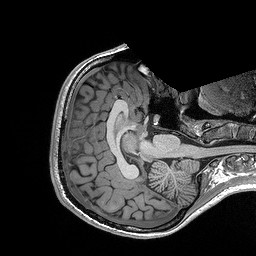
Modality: T1w
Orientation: axial
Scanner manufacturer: siemens
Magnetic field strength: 3 T
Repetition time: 2.3 s
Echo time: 0.00298 s